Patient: sex F, age 54
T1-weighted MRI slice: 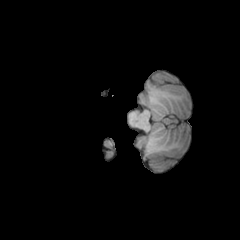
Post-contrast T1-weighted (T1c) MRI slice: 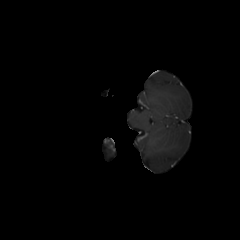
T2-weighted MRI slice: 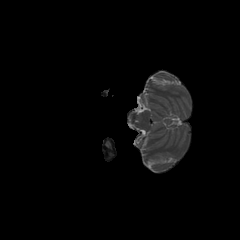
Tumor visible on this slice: no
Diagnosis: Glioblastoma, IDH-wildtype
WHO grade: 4